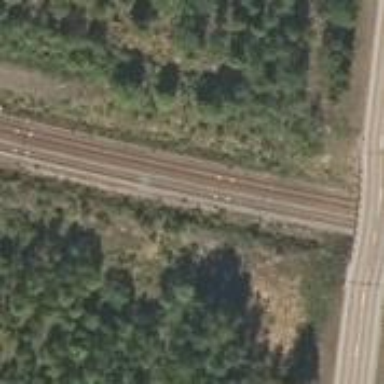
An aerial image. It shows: Asphalt surface on bridge.